Brain MRI, t1w sequence, axial 2D slice.
Patient: age 51, sex F, weight 95 kg, height 1.95 m
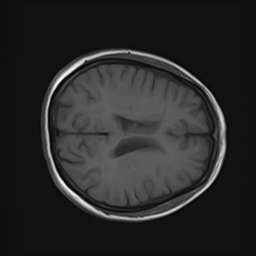